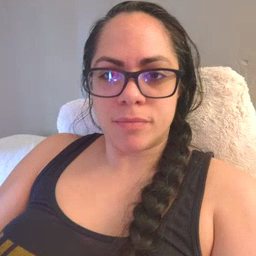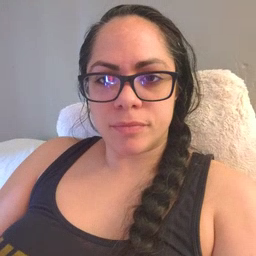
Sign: drop